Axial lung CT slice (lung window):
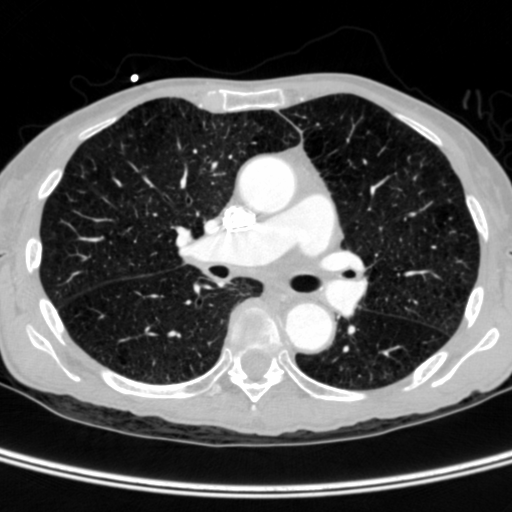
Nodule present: no